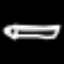
Label: pencil